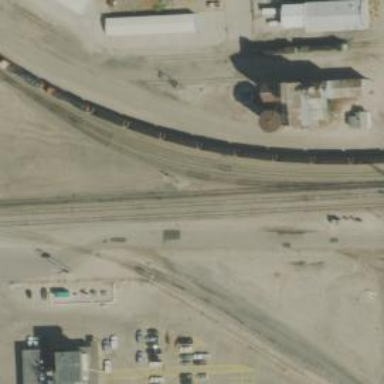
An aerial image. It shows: Site related to railway infrastructure.